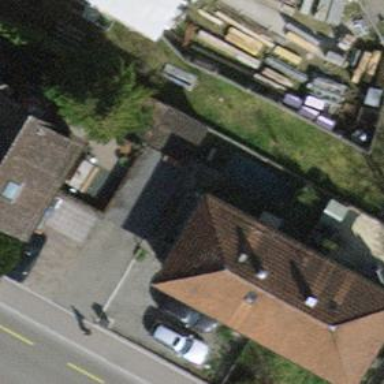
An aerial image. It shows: Building with hipped roof.